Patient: sex F, age 71
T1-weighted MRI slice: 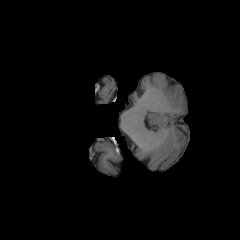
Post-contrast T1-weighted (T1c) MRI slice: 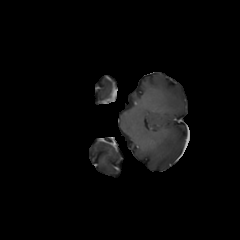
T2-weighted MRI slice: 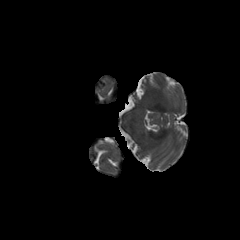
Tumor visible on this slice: no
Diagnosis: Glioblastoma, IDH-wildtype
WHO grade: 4